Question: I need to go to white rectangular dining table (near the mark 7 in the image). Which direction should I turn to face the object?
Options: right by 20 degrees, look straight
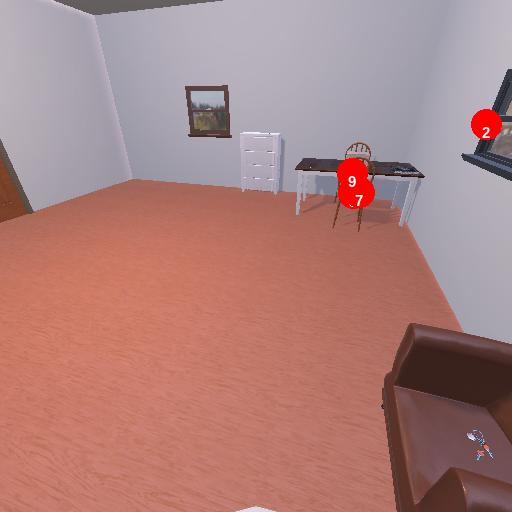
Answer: right by 20 degrees